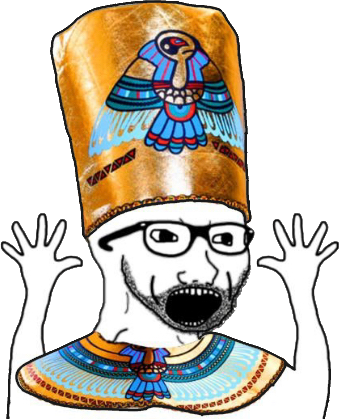
Label: 5_Soyjak